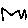
Label: zigzag